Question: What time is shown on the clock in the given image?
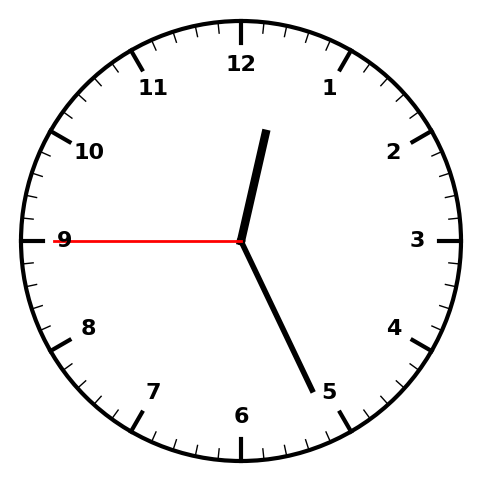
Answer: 12:25:45